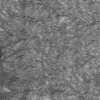
Atmospheric dust classification: not_dusty